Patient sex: M
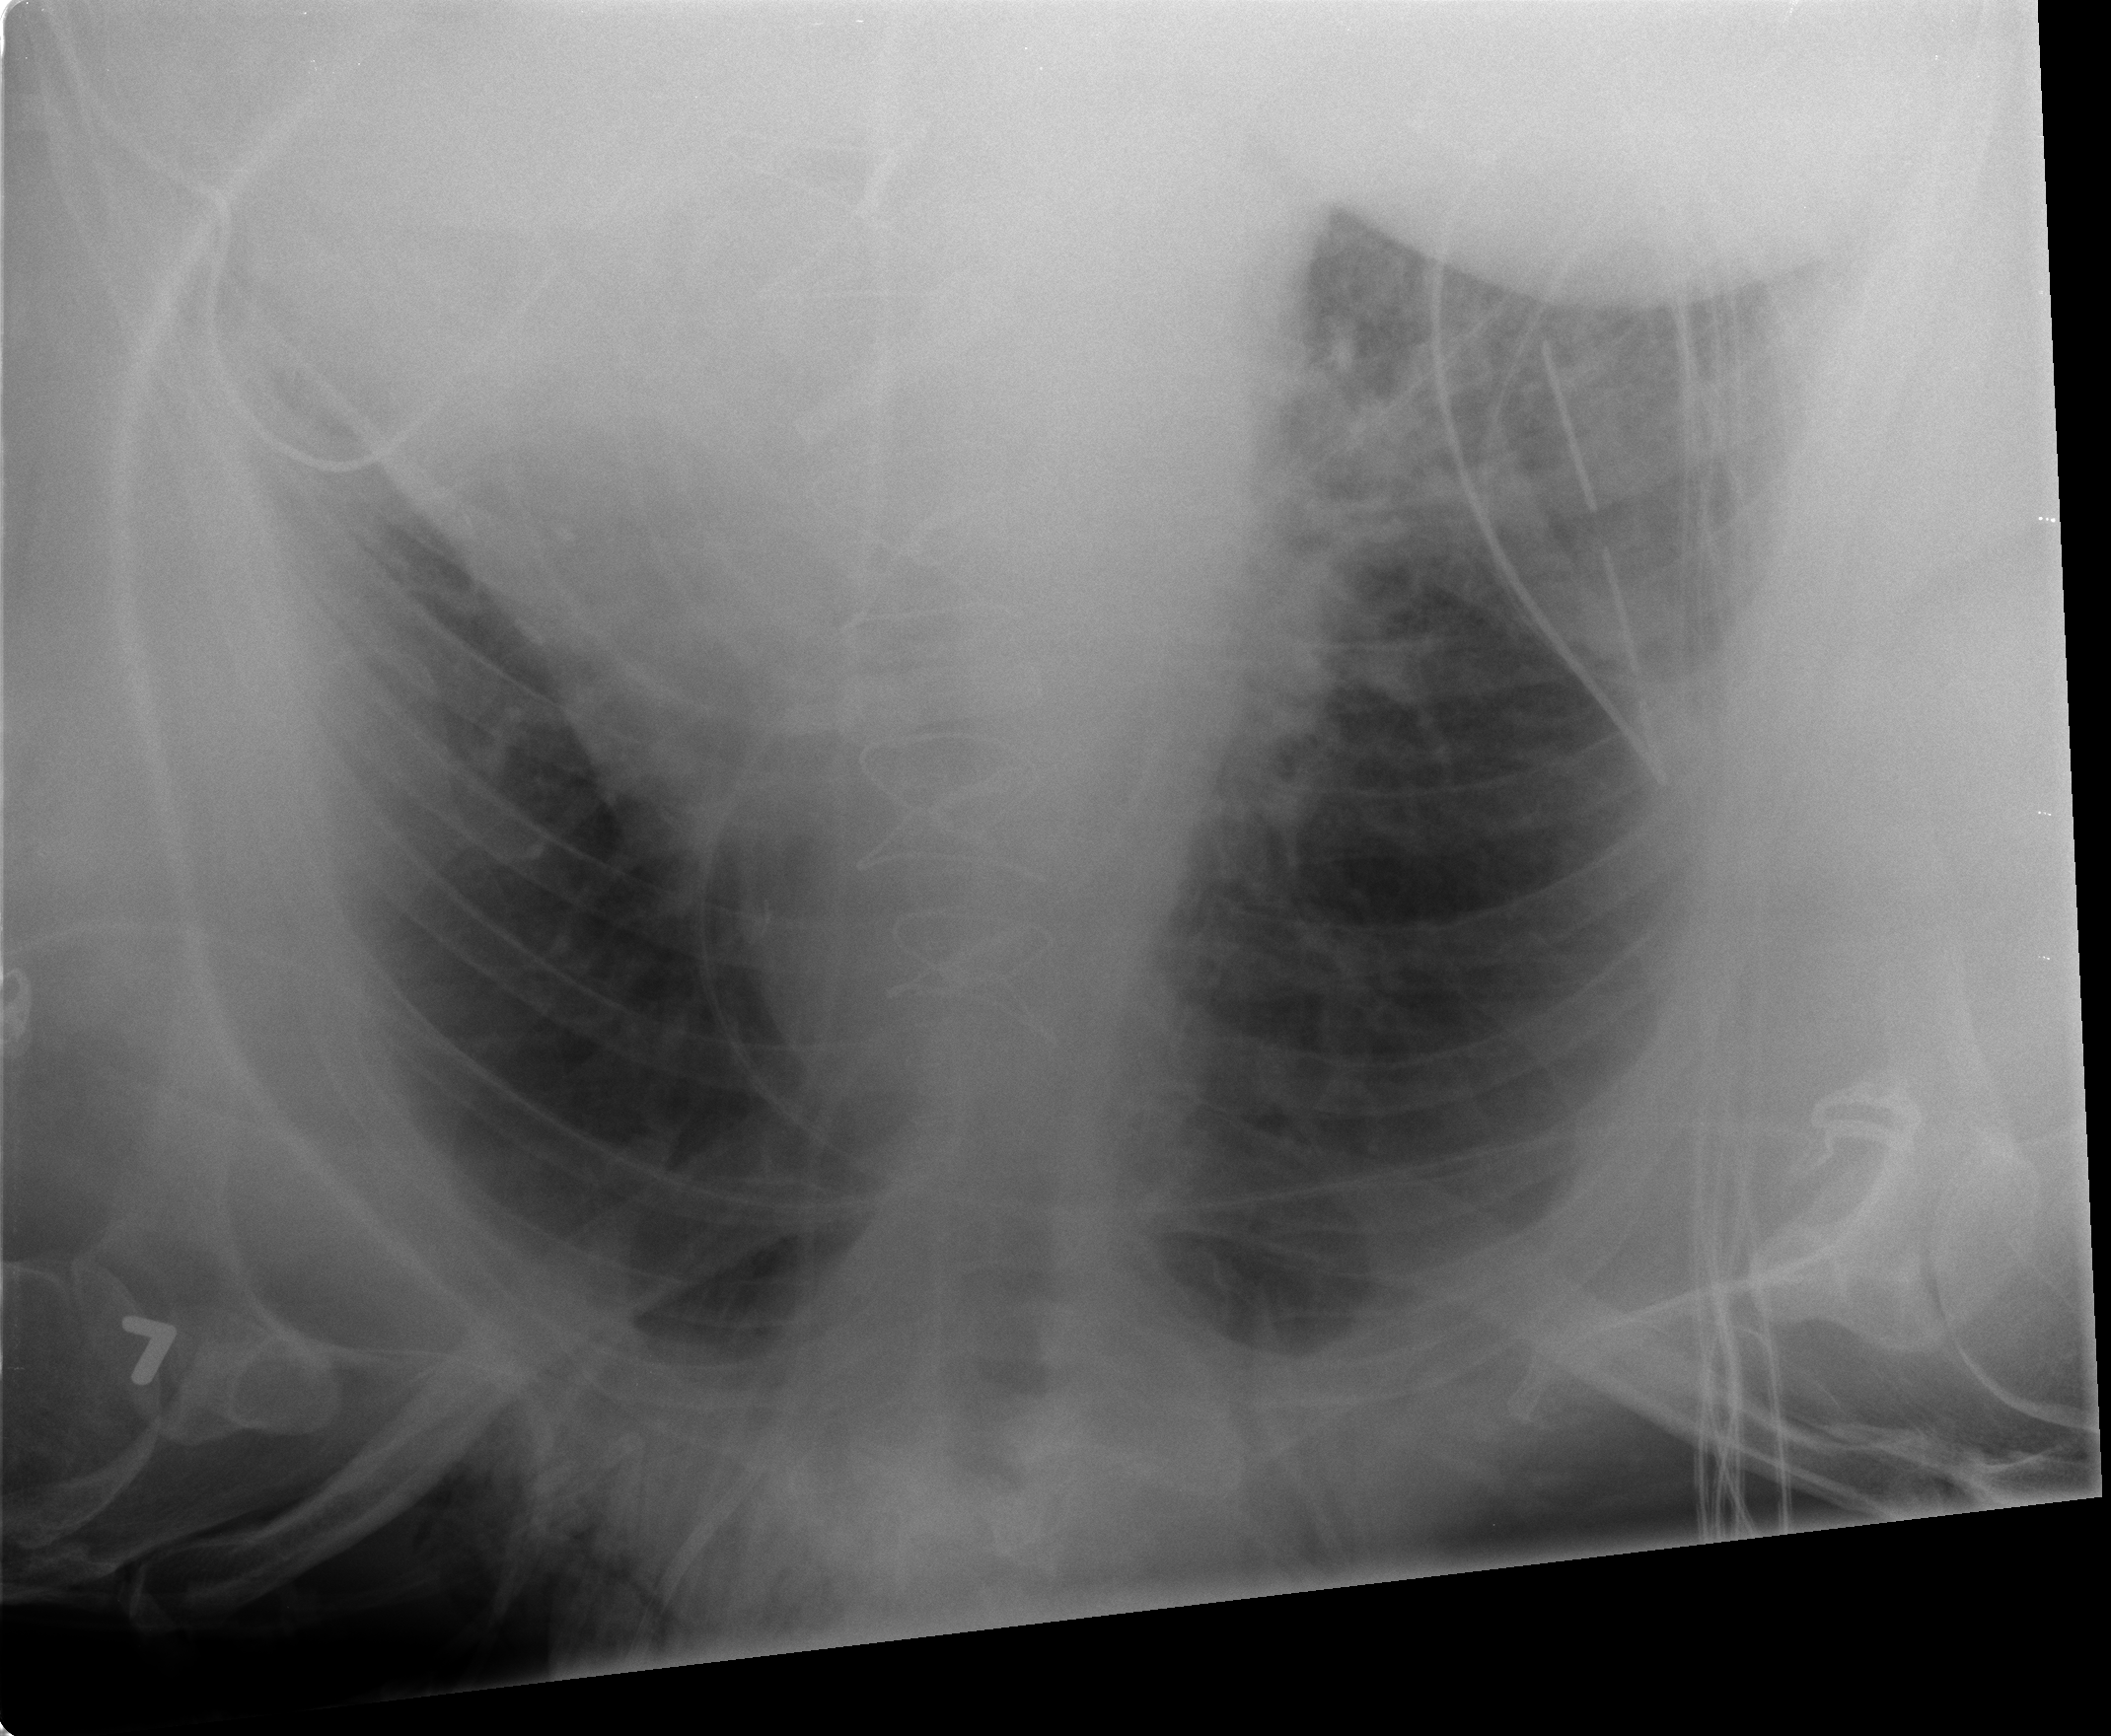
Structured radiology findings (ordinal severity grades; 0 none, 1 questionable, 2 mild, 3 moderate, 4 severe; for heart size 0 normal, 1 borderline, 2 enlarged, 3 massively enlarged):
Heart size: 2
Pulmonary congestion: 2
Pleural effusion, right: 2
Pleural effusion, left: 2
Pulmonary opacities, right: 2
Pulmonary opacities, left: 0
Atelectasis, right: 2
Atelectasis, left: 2